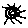
Label: sun